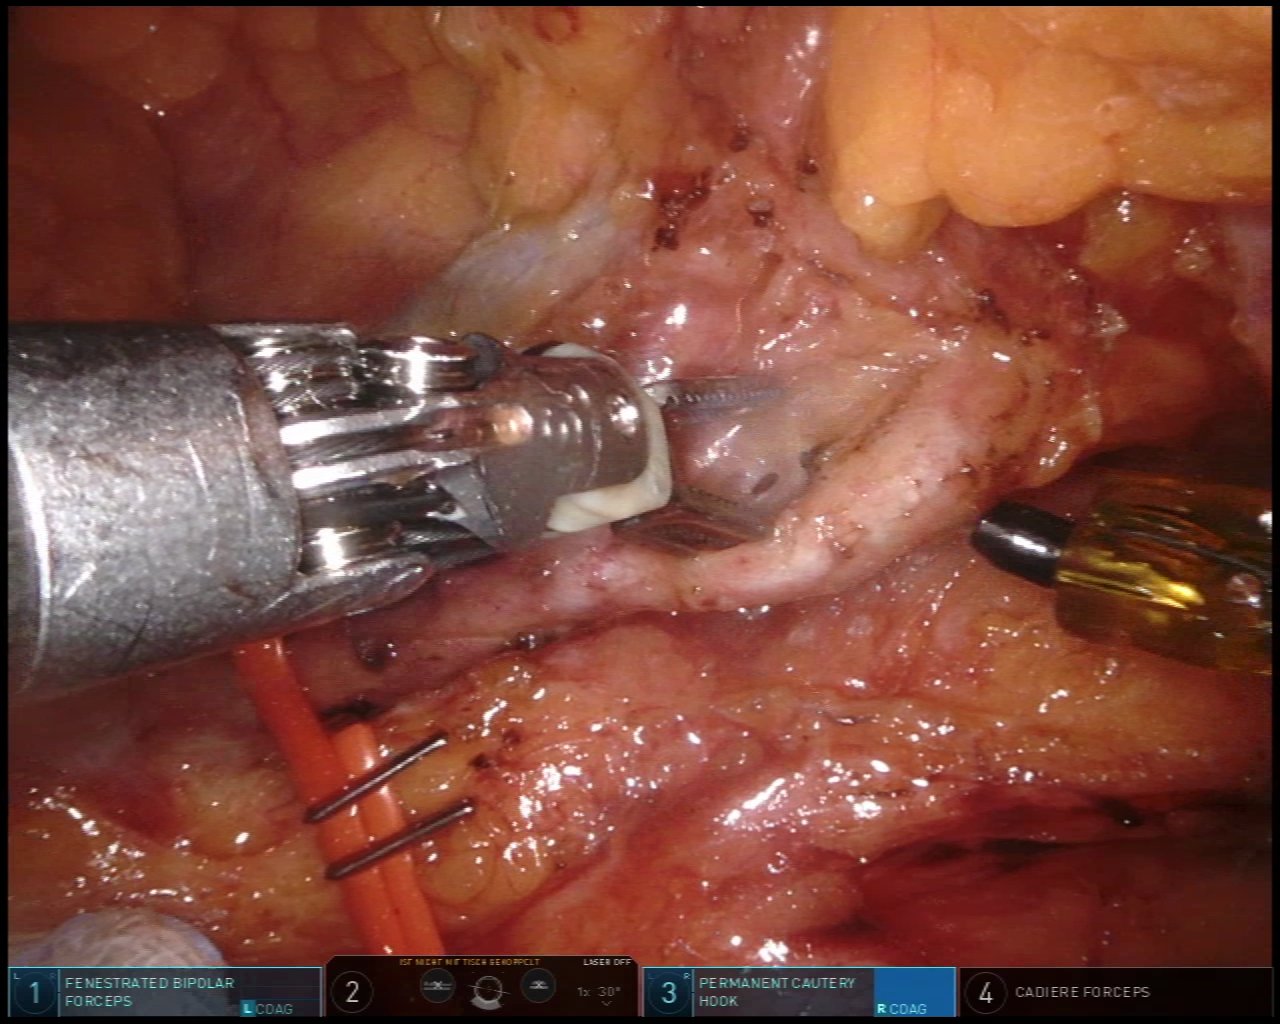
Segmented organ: intestinal_veins
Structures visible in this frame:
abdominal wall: no
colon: no
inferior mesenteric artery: yes
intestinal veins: yes
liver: no
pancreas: no
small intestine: no
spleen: no
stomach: no
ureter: no
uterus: no
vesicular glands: no